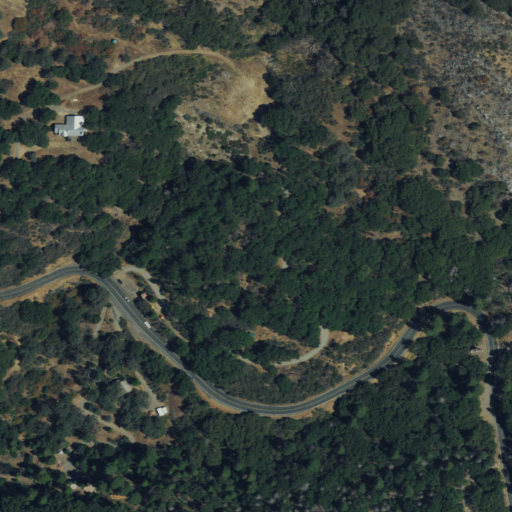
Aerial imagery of plain(s) in California named Mahogany Flat containing evergreen forest, shrub, open development, grassland, and low intensity development